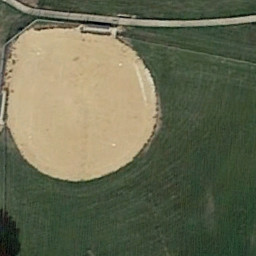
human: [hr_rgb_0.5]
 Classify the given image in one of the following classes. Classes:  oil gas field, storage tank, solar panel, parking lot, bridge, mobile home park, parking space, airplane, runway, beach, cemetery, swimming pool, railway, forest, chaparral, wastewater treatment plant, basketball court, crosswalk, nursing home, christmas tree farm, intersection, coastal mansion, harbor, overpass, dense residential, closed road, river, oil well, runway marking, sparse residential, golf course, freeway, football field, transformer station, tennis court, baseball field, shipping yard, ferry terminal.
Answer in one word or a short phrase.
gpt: baseball field